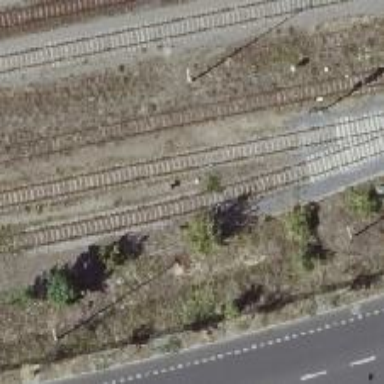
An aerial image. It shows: Railway signal.